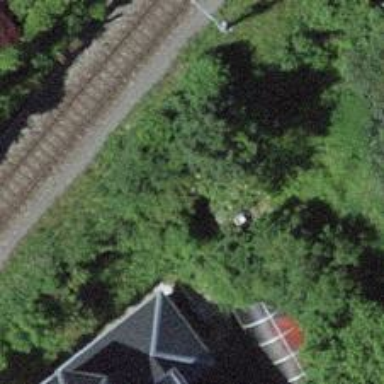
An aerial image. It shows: Tunnel with one track for funicular railway.